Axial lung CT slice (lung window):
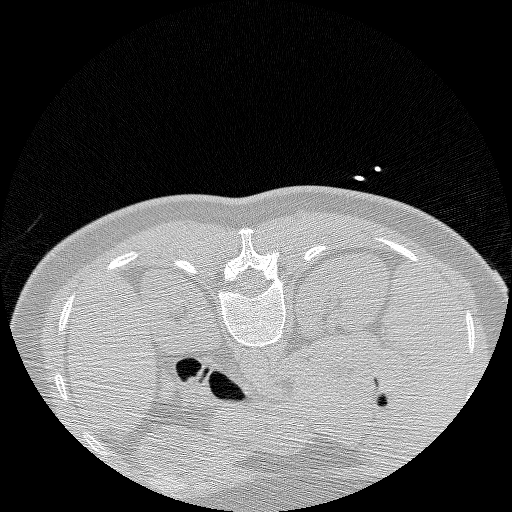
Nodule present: no